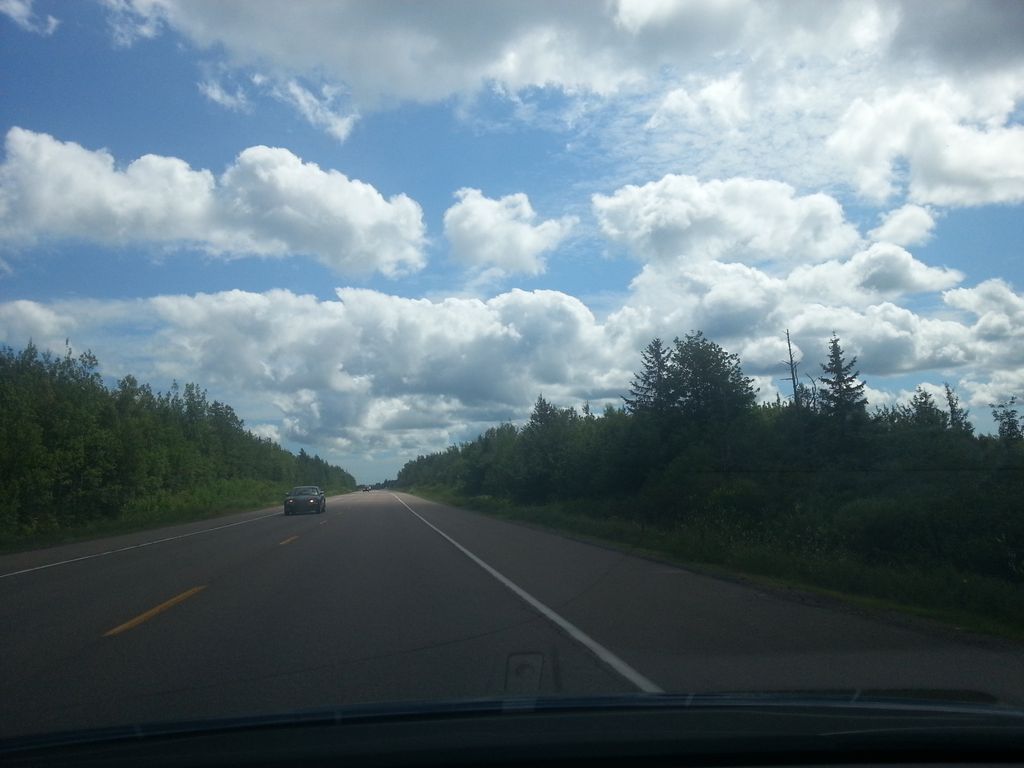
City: charlottetown